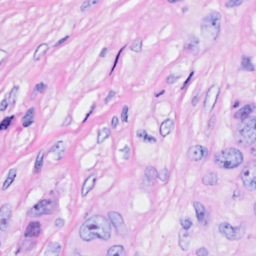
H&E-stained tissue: Breast